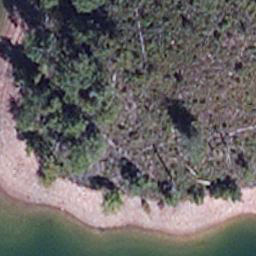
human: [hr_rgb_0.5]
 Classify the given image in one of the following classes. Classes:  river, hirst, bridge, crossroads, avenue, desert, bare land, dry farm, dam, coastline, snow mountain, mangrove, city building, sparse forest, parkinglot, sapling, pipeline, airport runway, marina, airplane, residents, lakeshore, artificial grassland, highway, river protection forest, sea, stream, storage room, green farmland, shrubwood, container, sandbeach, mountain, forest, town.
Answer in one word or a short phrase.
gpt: lakeshore